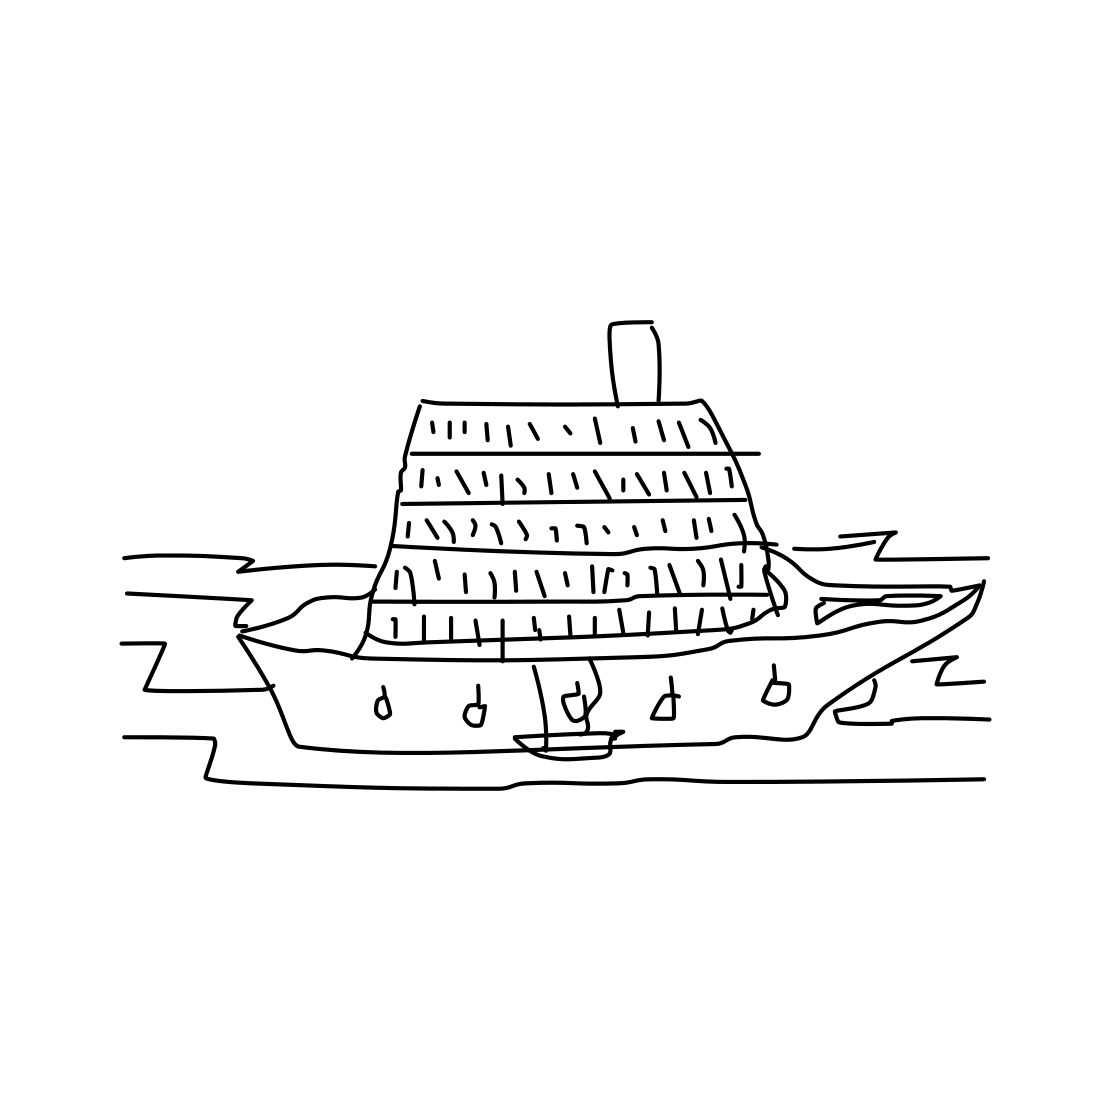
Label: ship